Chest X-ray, AP view. Patient: 20 years old, sex M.
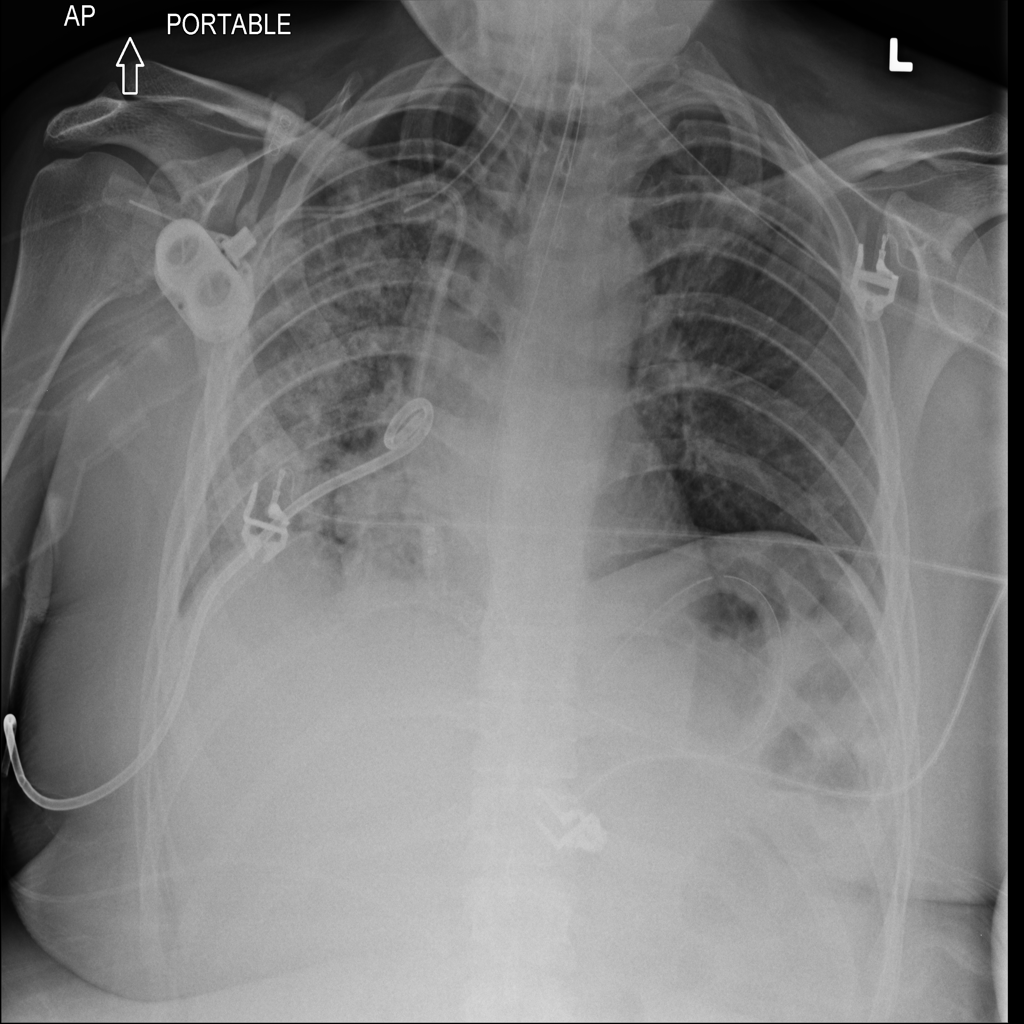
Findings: Infiltration